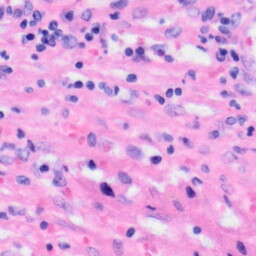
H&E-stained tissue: Liver